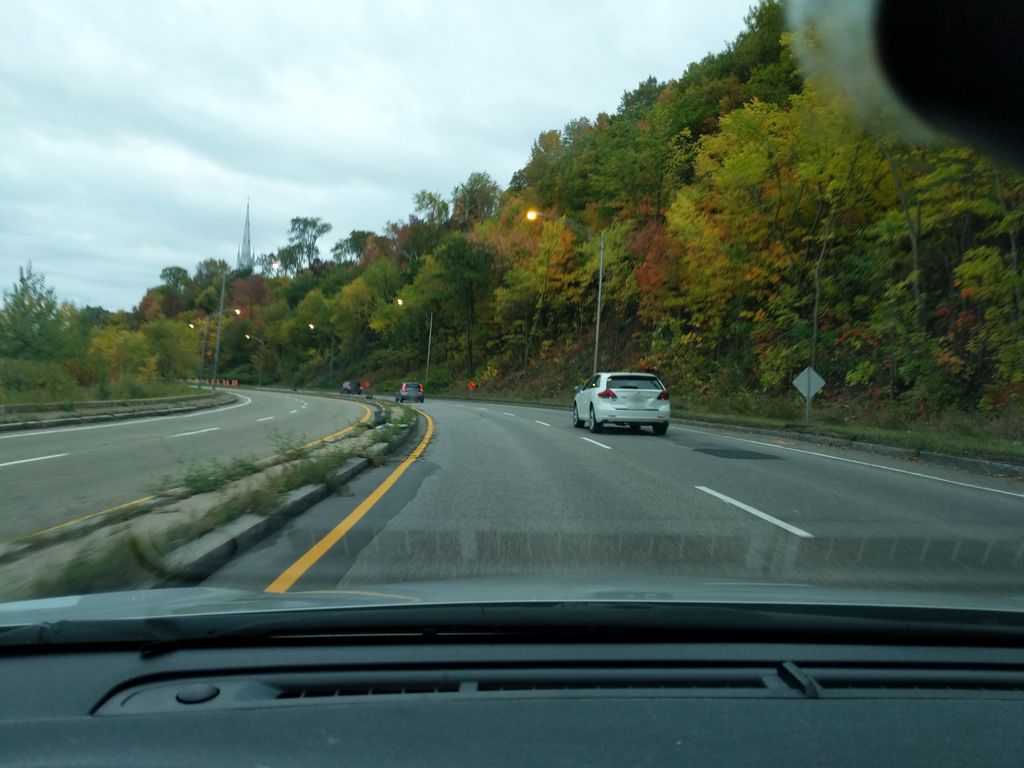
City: quebec_city